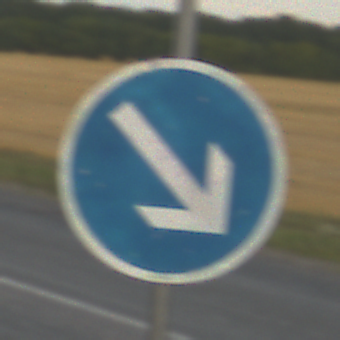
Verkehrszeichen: VorgeschriebeneVorbeifahrtRechts
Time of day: SunriseSunset
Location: Outdoor (RoadRail)
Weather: PartlyCloudy
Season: NotSpecified
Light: Natural